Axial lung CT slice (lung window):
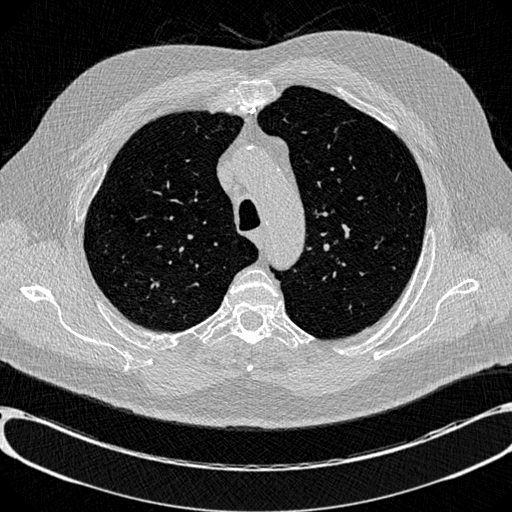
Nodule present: no